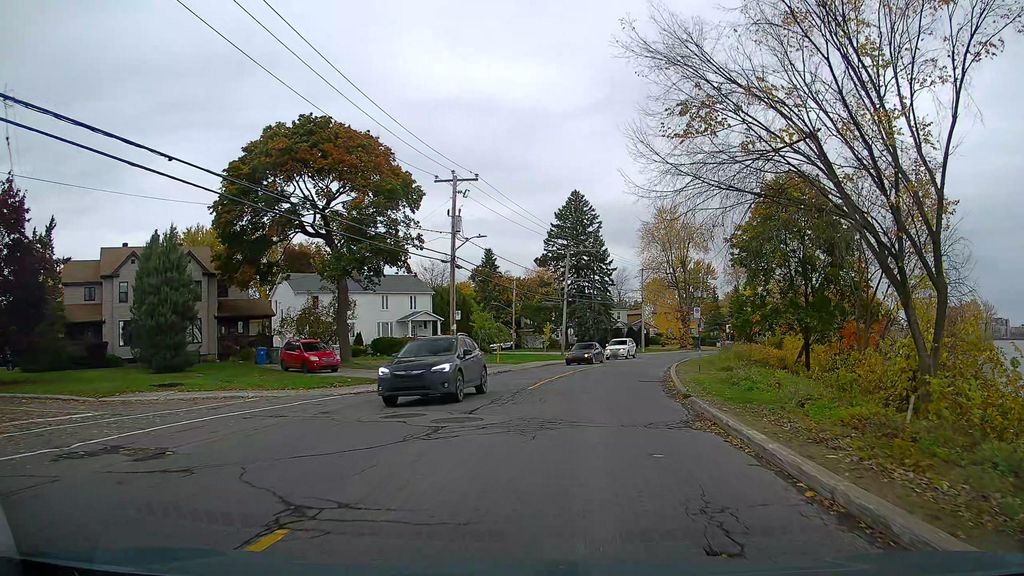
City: montreal